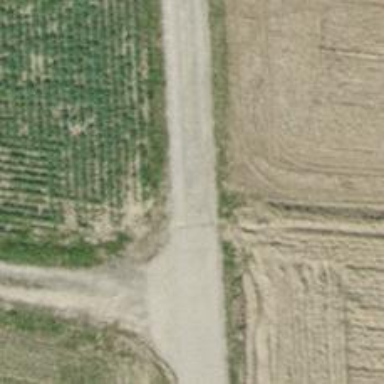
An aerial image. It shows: Pebblestone track with grade2 quality.